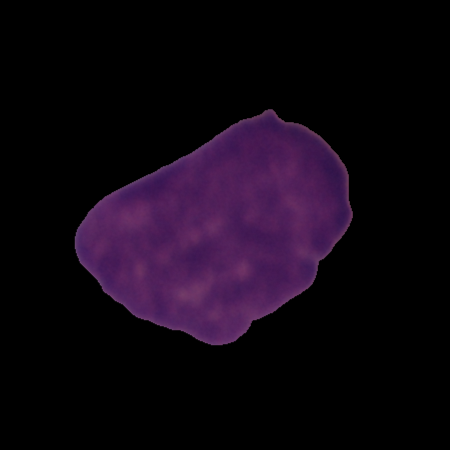
Label: cancer